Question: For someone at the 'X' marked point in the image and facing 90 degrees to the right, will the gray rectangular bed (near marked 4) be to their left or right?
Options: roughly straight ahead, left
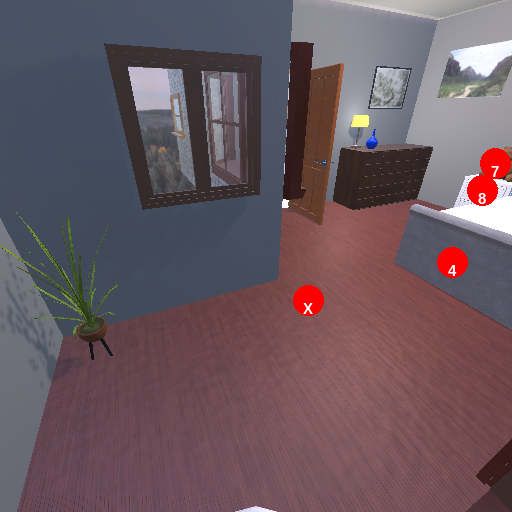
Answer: roughly straight ahead